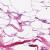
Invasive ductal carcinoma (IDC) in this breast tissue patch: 0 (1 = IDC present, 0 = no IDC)